Question: My aim is to plot a silhouette graph next to a PCA reduction graph. My idea was that for the sake of comprehension, I'd like having the same colors on both graphs. For now, I am getting that :

the problem I am facing is that on the first plot, I am plotting each silhouette after the other and I have a kind of a list of colors, whereas for the second plot, everything is plot at the same time.
So I don't have any idea how I could switch from one mode to the other.
Here is the code, it should be a working example.
'''
def silhouette_PCA(data, model, n):
reduced_data = sklearn.decomposition.PCA(n_components=2).fit_transform(data)
model.fit(reduced_data)
fig, (ax1, ax2) = plt.subplots(1, 2)
fig.set_size_inches(18, 7)
sample_silhouette_values = sklearn.metrics.silhouette_samples(reduced_data, model.fit_predict(reduced_data) )
y_lower = 10
for i in range(n):
ith_cluster_silhouette_values = sample_silhouette_values[ model.fit_predict(reduced_data) == i]
ith_cluster_silhouette_values.sort()
size_cluster_i = ith_cluster_silhouette_values.shape[0]
y_upper = y_lower + size_cluster_i
############################### first color
color = plt.cm.nipy_spectral(float(i) / n)
ax1.fill_betweenx(np.arange(y_lower, y_upper),
0, ith_cluster_silhouette_values,
facecolor=color, edgecolor=color, alpha=0.7)
y_lower = y_upper + 10
#########################################################################################
h = .02
x_min, x_max = reduced_data[:, 0].min() - 1, reduced_data[:, 0].max() + 1
y_min, y_max = reduced_data[:, 1].min() - 1, reduced_data[:, 1].max() + 1
xx, yy = np.meshgrid(np.arange(x_min, x_max, h), np.arange(y_min, y_max, h))
Z = model.predict(np.c_[xx.ravel(), yy.ravel()])
Z = Z.reshape(xx.shape)
ax2.imshow(Z, interpolation='nearest',
extent=(xx.min(), xx.max(), yy.min(), yy.max()),
############################# here the 2nd Color
cmap=plt.cm.Paired,
aspect='auto', origin='lower')
ax2.plot(reduced_data[:, 0], reduced_data[:, 1], 'k.', markersize=2)
plt.show()
model = sklearn.cluster.KMeans(n_clusters = 3)
data = feat_matrix
silhouette_PCA(data,model,3)
'''
thank you.
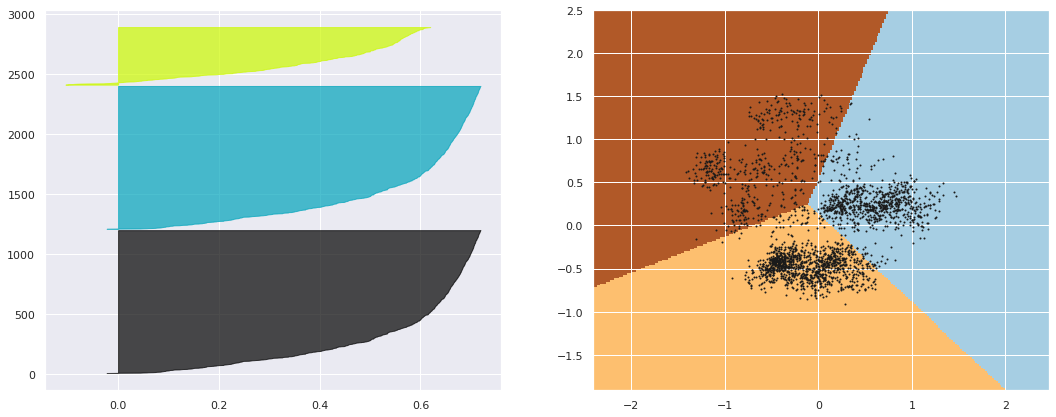
Answer: I ve done that, and it works fine :
'''
def silhouette_PCA(data, model, n):
reduced_data = sklearn.decomposition.PCA(n_components=2).fit_transform(data)
model.fit(reduced_data)
fig, (ax1, ax2) = plt.subplots(1, 2)
fig.set_size_inches(18, 7)
sample_silhouette_values = sklearn.metrics.silhouette_samples(reduced_data, model.fit_predict(reduced_data) )
y_lower = 10
for i in range(n):
ith_cluster_silhouette_values = sample_silhouette_values[ model.fit_predict(reduced_data) == i]
ith_cluster_silhouette_values.sort()
size_cluster_i = ith_cluster_silhouette_values.shape[0]
y_upper = y_lower + size_cluster_i
############################### first color
color = plt.cm.nipy_spectral(float(i) / n)
ax1.fill_betweenx(np.arange(y_lower, y_upper),
0, ith_cluster_silhouette_values,
facecolor=color, edgecolor=color, alpha=0.7)
y_lower = y_upper + 10
list = []
for i in range(n):
list = np.append(list , plt.cm.nipy_spectral(float(i) / n) )
list = np.reshape(list, (n,4) )
cmap = mpl.colors.ListedColormap(list)
bounds= range(n)
norm = mpl.colors.BoundaryNorm(bounds, cmap.N)
#########################################################################################
h = .02
x_min, x_max = reduced_data[:, 0].min() - 1, reduced_data[:, 0].max() + 1
y_min, y_max = reduced_data[:, 1].min() - 1, reduced_data[:, 1].max() + 1
xx, yy = np.meshgrid(np.arange(x_min, x_max, h), np.arange(y_min, y_max, h))
Z = model.predict(np.c_[xx.ravel(), yy.ravel()])
Z = Z.reshape(xx.shape)
ax2.imshow(Z, interpolation='nearest',
extent=(xx.min(), xx.max(), yy.min(), yy.max()),
############################# here the 2nd Color
cmap= cmap, #plt.cm.Paired,
aspect='auto', origin='lower')
ax2.plot(reduced_data[:, 0], reduced_data[:, 1], 'k.', markersize=2)
plt.show()
model = sklearn.cluster.KMeans(n_clusters = 7)
data = feat_matrix
silhouette_PCA(data,model,7)
'''
<URL>
<URL>